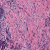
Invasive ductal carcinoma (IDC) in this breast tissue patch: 0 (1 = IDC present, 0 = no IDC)